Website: walmart
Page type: account-selection
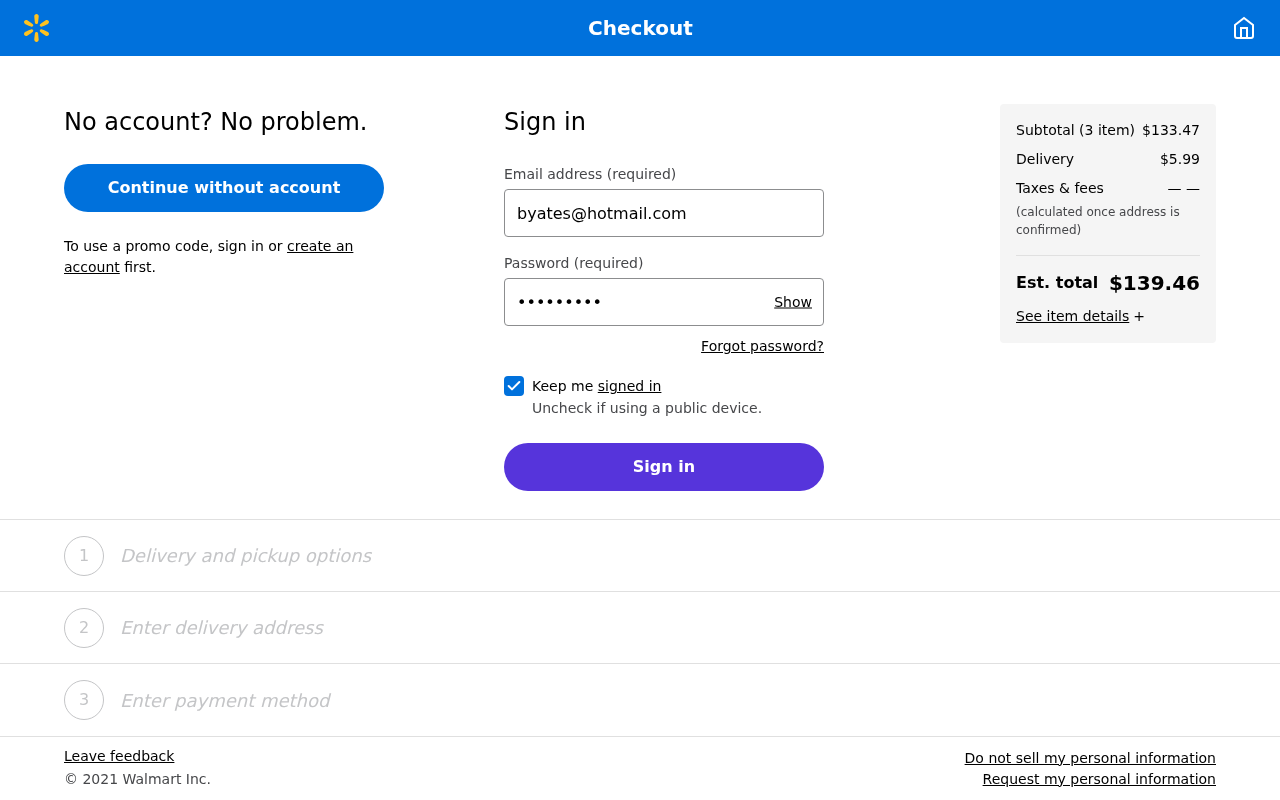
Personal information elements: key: PII_EMAIL
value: byates@hotmail.com
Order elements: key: ORDER_NUM_ITEMS
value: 3
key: ORDER_SUBTOTAL
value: $133.47
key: ORDER_SHIPPING_COST
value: $5.99
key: ORDER_TOTAL
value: $139.46